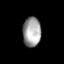
Tissue: prostate
Cell type: T cells
Senescence score: 0.2761
Nuclear area (px): 530
Mean DAPI intensity: 158.996